Question: I have been developing an user interface with Java Swing, and I have met a problem in JPanel resizing.
This is my problem: I would like to let a JPanel be resizable by the user, when the user points its mouse over the JPanel border line (as described in the following figure). Now, if I move my mouse over that line, nothing happens. I would like that I could change its size with my mouse.

Here's my code portion:
'''
JTabbedPane _tabbedPane = new JTabbedPane();
JPanel gridAndCommandPaneValidation = new JPanel();
gridAndCommandPaneValidation.setLayout(new BorderLayout());
ValidationTableModel vtm = new ValidationTableModel(new LinkedList<DatabaseAnalysisValues>());
tableValidation = new JTable(vtm);
JScrollPane scrollpaneVal = new JScrollPane(tableValidation);
tableValidation.setAutoscrolls(true);
gridAndCommandPaneValidation.add(scrollpaneVal, BorderLayout.WEST);
gridAndCommandPaneValidation.add(getKBestValidationCommandsPanel(), BorderLayout.EAST);
_tabbedPane.add("Validation", gridAndCommandPaneValidation);
'''
Is there anyone that can help me?
Many thanks!
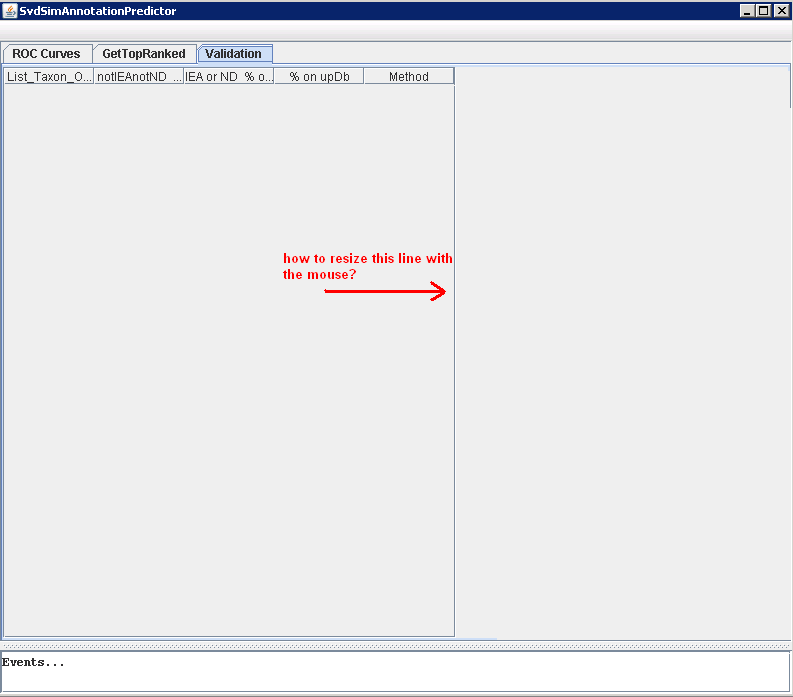
Answer: Take a look at <URL>. This component can do exactly what you want and it behaves very well. Try the first example in the tutorial, you'll see.